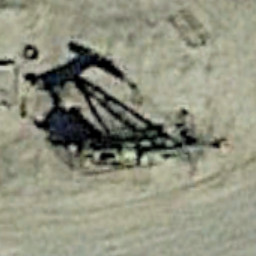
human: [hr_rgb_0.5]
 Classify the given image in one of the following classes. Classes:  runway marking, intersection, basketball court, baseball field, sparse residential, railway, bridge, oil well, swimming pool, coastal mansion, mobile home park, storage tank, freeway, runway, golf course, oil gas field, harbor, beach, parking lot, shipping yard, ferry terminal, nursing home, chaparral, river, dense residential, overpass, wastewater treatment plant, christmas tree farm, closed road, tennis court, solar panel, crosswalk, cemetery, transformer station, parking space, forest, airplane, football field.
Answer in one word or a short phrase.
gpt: oil well